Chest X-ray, PA view. Patient: 63 years old, sex M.
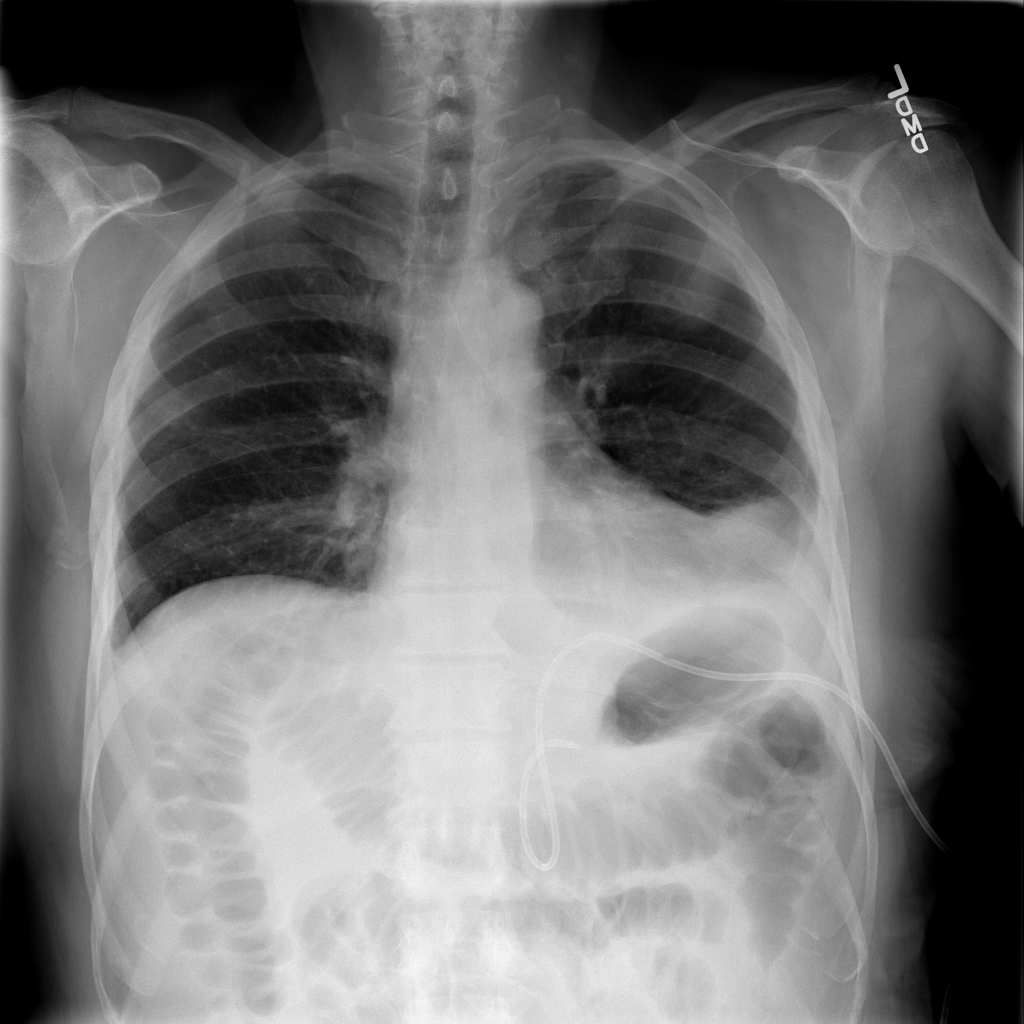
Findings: Atelectasis, Effusion